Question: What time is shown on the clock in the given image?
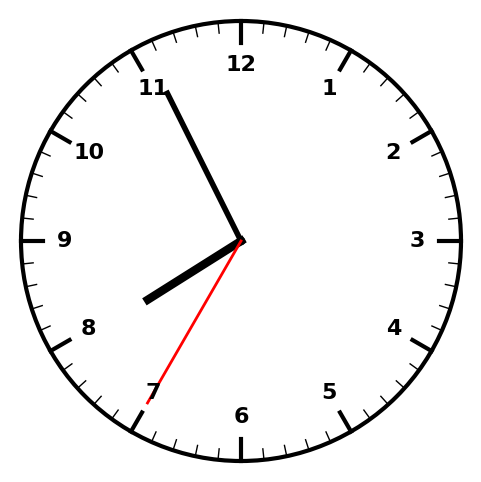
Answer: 07:55:35